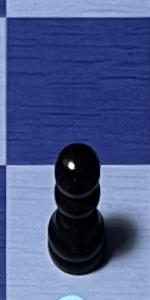
Label: Pawn_Black